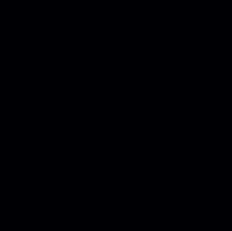
Sound class: Pig